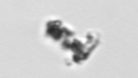
Label: detritus